Question: I'm trying to do a bar plot for many countries and i want the names displayed a bit rotated underneath the bars.
The problem is that the spaces between the labels are irregular.

Here's the relevant code:
'''
plt.bar(i, bar_height, align='center', label=country ,color=cm.jet(1.*counter/float( len(play_list))))
xticks_pos = scipy.arange( len( country_list)) +1
plt.xticks(xticks_pos ,country_list, rotation=45 )
'''
Does anyone know a solution?
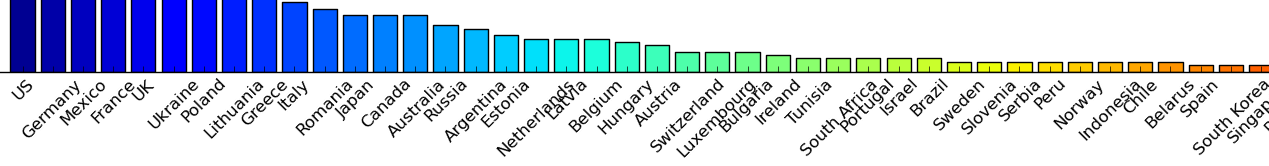
Answer: I think the problem is that the xtick label is aligned to the center of the text, but when it is rotated you care about the end of it. As a side note, you can use the position of the bars to select the xtick positions which better handles gaps/uneven spacing.
Here's an example that uses a web resource for list of countries (use your own if you don't trust the arbitrary resource google found for me)
'''
import requests
import numpy as np
import matplotlib.pyplot as plt
# create sample data
# get a list of countries
website = "http://vbcity.com/cfs-filesystemfile.ashx/__key/CommunityServer.Components.PostAttachments/00.00.61.18.99/Country-List.txt"
r = requests.get(website)
many_countries = r.text.split()
# pick out a subset of them
n = 25
ind = np.random.randint(0, len(many_countries), 25)
country_list = [many_countries[i] for i in ind]
# some random heights for each of the bars.
heights = np.random.randint(3, 12, len(country_list))
# create plot
plt.figure(1)
h = plt.bar(range(len(country_list)), heights, label=country_list)
plt.subplots_adjust(bottom=0.3)
xticks_pos = [0.65*patch.get_width() + patch.get_xy()[0] for patch in h]
_ = plt.xticks(xticks_pos, country_list, ha='right', rotation=45)
'''
and results in a bar chart whose labels are evenly spaced and rotated:

(your example doesn't give a hint as to what the colors mean so that's omitted here, but seems immaterial to the question anyway).
### many_countries
- 'website'
'''
many_countries = ['Abkhazia', 'Afghanistan', 'Akrotiri', 'and', 'Dhekelia', 'Aland', 'Albania', 'Algeria', 'American', 'Samoa', 'Andorra', 'Angola', 'Anguilla', 'Antigua', 'and', 'Barbuda', 'Argentina', 'Armenia', 'Aruba', 'Ascension', 'Island', 'Australia', 'Austria', 'Azerbaijan', 'Bahamas,', 'The', 'Bahrain', 'Bangladesh', 'Barbados', 'Belarus', 'Belgium', 'Belize', 'Benin', 'Bermuda', 'Bhutan', 'Bolivia', 'Bosnia', 'and', 'Herzegovina', 'Botswana', 'Brazil', 'Brunei', 'Bulgaria', 'Burkina', 'Faso', 'Burundi', 'Cambodia', 'Cameroon', 'Canada', 'Cape', 'Verde', 'Cayman', 'Islands', 'Central', 'Africa', 'Republic', 'Chad', 'Chile', 'China', 'Christmas', 'Island', 'Cocos', '(Keeling)', 'Islands', 'Colombia', 'Comoros', 'Congo', 'Cook', 'Islands', 'Costa', 'Rica', 'Cote', "d'lvoire", 'Croatia', 'Cuba', 'Cyprus', 'Czech', 'Republic', 'Denmark', 'Djibouti', 'Dominica', 'Dominican', 'Republic', 'East', 'Timor', 'Ecuador', 'Egypt', 'El', 'Salvador', 'Equatorial', 'Guinea', 'Eritrea', 'Estonia', 'Ethiopia', 'Falkland', 'Islands', 'Faroe', 'Islands', 'Fiji', 'Finland', 'France', 'French', 'Polynesia', 'Gabon', 'Cambia,', 'The', 'Georgia', 'Germany', 'Ghana', 'Gibraltar', 'Greece', 'Greenland', 'Grenada', 'Guam', 'Guatemala', 'Guemsey', 'Guinea', 'Guinea-Bissau', 'Guyana', 'Haiti', 'Honduras', 'Hong', 'Kong', 'Hungary', 'Iceland', 'India', 'Indonesia', 'Iran', 'Iraq', 'Ireland', 'Isle', 'of', 'Man', 'Israel', 'Italy', 'Jamaica', 'Japan', 'Jersey', 'Jordan', 'Kazakhstan', 'Kenya', 'Kiribati', 'Korea,', 'N', 'Korea,', 'S', 'Kosovo', 'Kuwait', 'Kyrgyzstan', 'Laos', 'Latvia', 'Lebanon', 'Lesotho', 'Liberia', 'Libya', 'Liechtenstein', 'Lithuania', 'Luxembourg', 'Macao', 'Macedonia', 'Madagascar', 'Malawi', 'Malaysia', 'Maldives', 'Mali', 'Malta', 'Marshall', 'Islands', 'Mauritania', 'Mauritius', 'Mayotte', 'Mexico', 'Micronesia', 'Moldova', 'Monaco', 'Mongolia', 'Montenegro', 'Montserrat', 'Morocco', 'Mozambique', 'Myanmar', 'Nagorno-Karabakh', 'Namibia', 'Nauru', 'Nepal', 'Netherlands', 'Netherlands', 'Antilles', 'New', 'Caledonia', 'New', 'Zealand', 'Nicaragua', 'Niger', 'Nigeria', 'Niue', 'Norfolk', 'Island', 'Northern', 'Cyprus', 'Northern', 'Mariana', 'Islands', 'Norway', 'Oman', 'Pakistan', 'Palau', 'Palestine', 'Panama', 'Papua', 'New', 'Guinea', 'Paraguay', 'Peru', 'Philippines', 'Pitcaim', 'Islands', 'Poland', 'Portugal', 'Puerto', 'Rico', 'Qatar', 'Romania', 'Russia', 'Rwanda', 'Sahrawi', 'Arab', 'Democratic', 'Republic', 'Saint-Barthelemy', 'Saint', 'Helena', 'Saint', 'Kitts', 'and', 'Nevis', 'Saint', 'Lucia', 'Saint', 'Martin', 'Saint', 'Pierre', 'and', 'Miquelon', 'Saint', 'Vincent', 'and', 'Grenadines', 'Samos', 'San', 'Marino', 'Sao', 'Tome', 'and', 'Principe', 'Saudi', 'Arabia', 'Senegal', 'Serbia', 'Seychelles', 'Sierra', 'Leone', 'Singapore', 'Slovakia', 'Slovenia', 'Solomon', 'Islands', 'Somalia', 'Somaliland', 'South', 'Africa', 'South', 'Ossetia', 'Spain', 'Sri', 'Lanka', 'Sudan', 'Suriname', 'Svalbard', 'Swaziland', 'Sweden', 'Switzerland', 'Syria', 'Tajikistan', 'Tanzania', 'Thailand', 'Togo', 'Tokelau', 'Tonga', 'Transnistria', 'Trinidad', 'and', 'Tobago', 'Tristan', 'da', 'Cunha', 'Tunisia', 'Turkey', 'Turkmenistan', 'Turks', 'and', 'Caicos', 'Islands', 'Tuvalu', 'Uganda', 'Ukraine', 'United', 'Arab', 'Emirates', 'United', 'Kingdom', 'United', 'States', 'Uruguay', 'Uzbekistan', 'Vanuatu', 'Vatican', 'City', 'Venezuela', 'Vietnam', 'Virgin', 'Islands,', 'British', 'Virgin', 'Islands,', 'U.S.', 'Wallis', 'and', 'Futuna', 'Yemen', 'Zambia', 'Zimbabwe']
'''